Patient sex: M
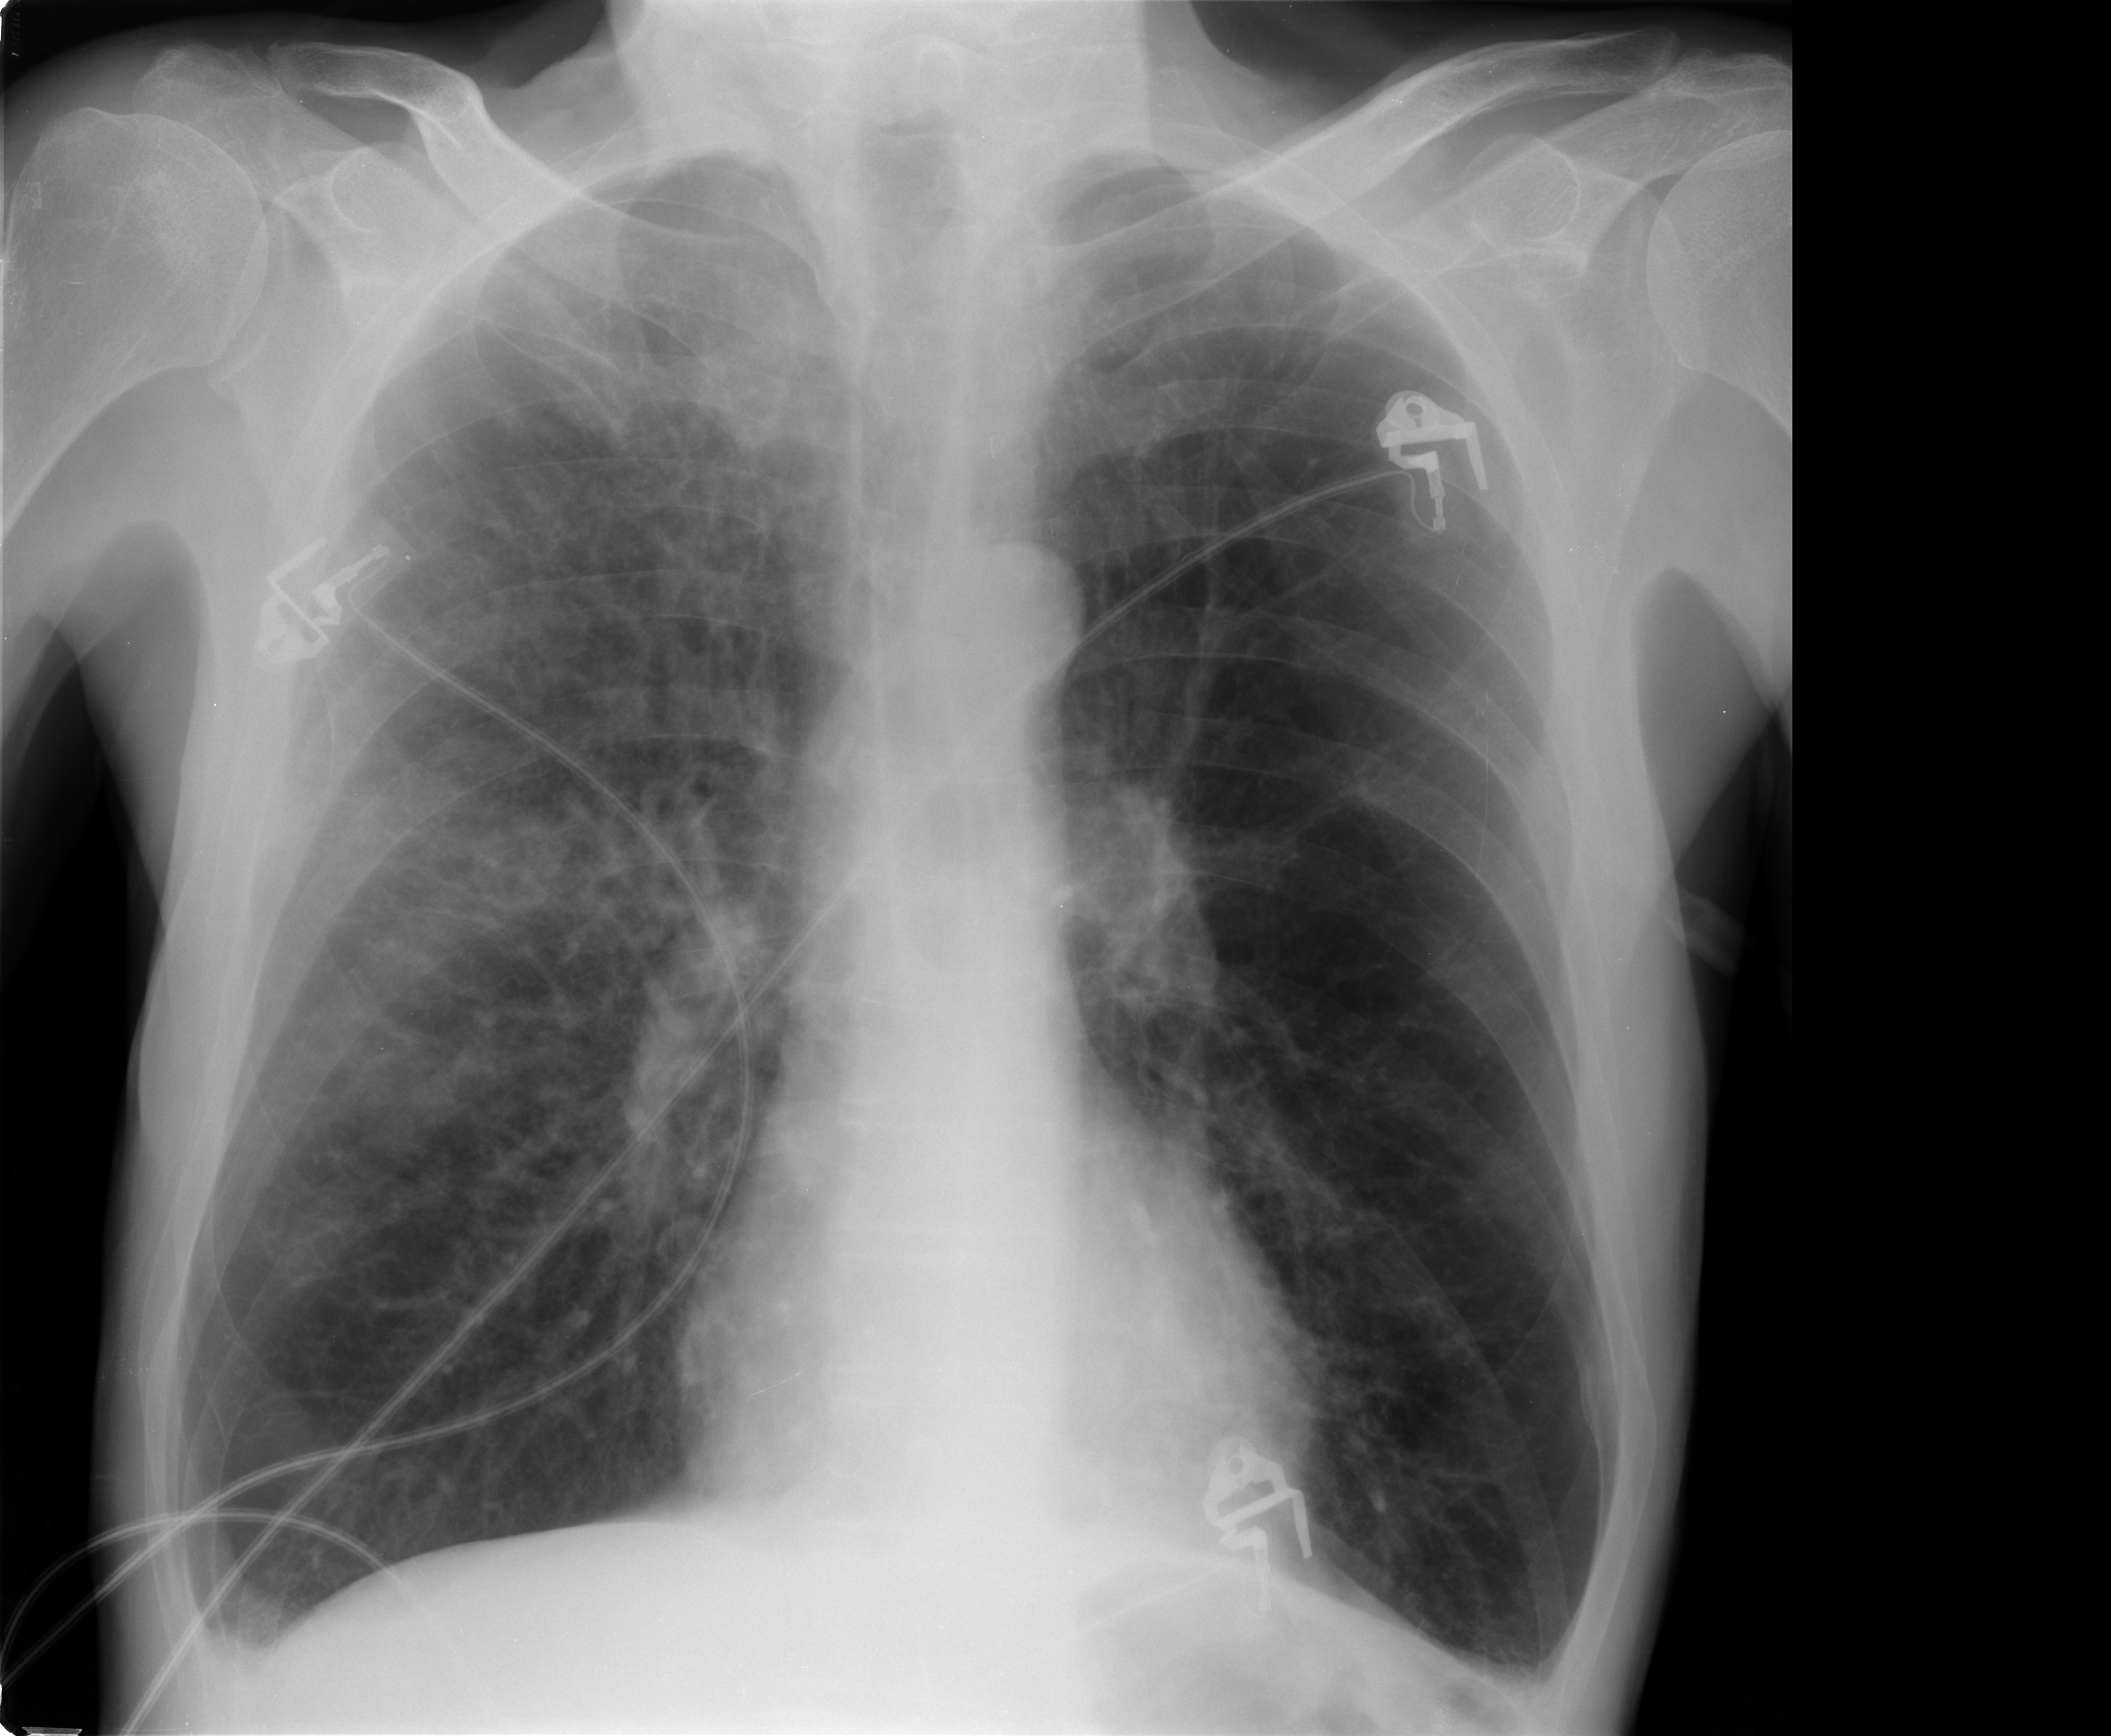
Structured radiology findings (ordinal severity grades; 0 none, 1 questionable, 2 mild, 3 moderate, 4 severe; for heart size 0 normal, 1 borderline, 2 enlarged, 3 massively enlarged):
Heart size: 0
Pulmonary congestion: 0
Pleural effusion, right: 0
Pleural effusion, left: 0
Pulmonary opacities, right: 2
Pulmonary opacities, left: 0
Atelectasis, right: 0
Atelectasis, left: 0